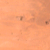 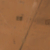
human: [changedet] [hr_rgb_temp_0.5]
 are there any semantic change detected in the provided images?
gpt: New road is present in the middle of the desert.